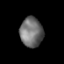
Tissue: prostate
Cell type: Fibroblasts
Senescence score: 0.7357
Nuclear area (px): 661
Mean DAPI intensity: 111.888